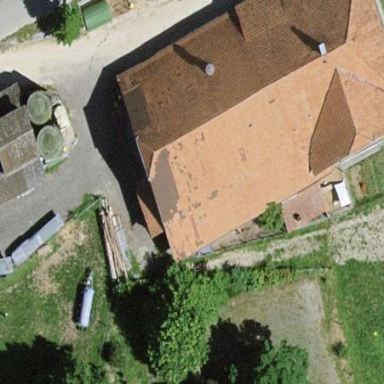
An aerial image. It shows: Farm building.